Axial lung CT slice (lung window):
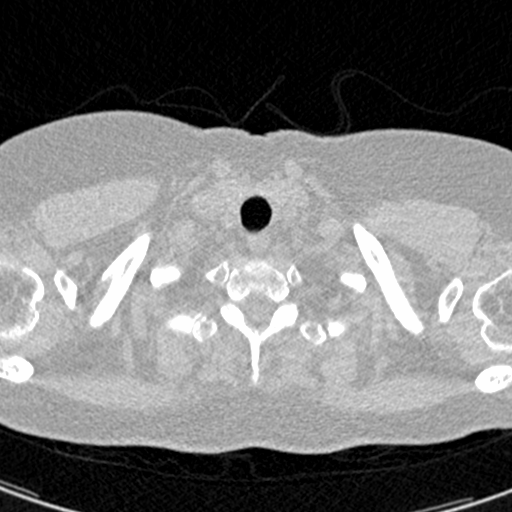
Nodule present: no